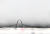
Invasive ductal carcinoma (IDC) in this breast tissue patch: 0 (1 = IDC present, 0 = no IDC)